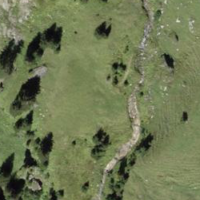
EUNIS habitat code: 23
Species observed at this site:
Rupicapra rupicapra